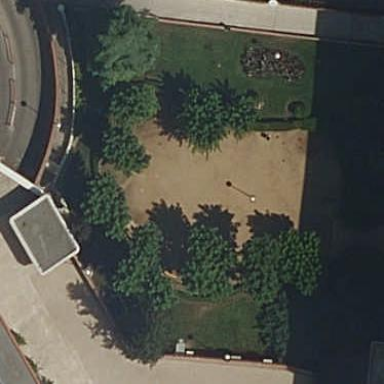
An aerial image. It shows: Garden area designated for leisure land.